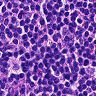
Metastatic tissue present: no